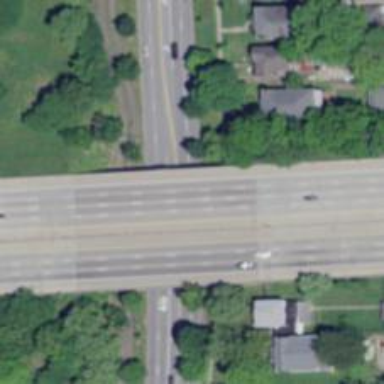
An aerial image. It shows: Primary highway.